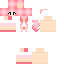
A female human skin with pale skin, wearing blonde long hair dressed in a red tshirt and red pants, featuring a closed mouth.